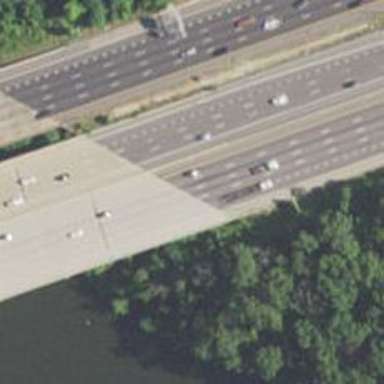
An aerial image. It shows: Motorway bridge.